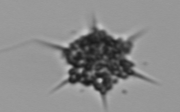
Label: Dictyocha